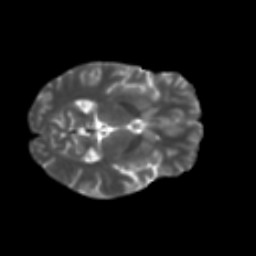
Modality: T2w
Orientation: axial
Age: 34
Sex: female
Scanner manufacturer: ge
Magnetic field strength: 3 T
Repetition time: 7.8 s
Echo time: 0.0606 s